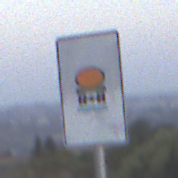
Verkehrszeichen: FahrzeugeMitWassergefaehrdenderLadungOhnePfeilsymbol
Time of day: SunriseSunset
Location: Outdoor (Suburban)
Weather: Clear
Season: NotSpecified
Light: Natural